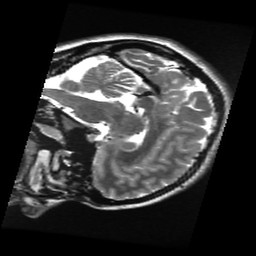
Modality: T2w
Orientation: sagittal
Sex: female
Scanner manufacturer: ge
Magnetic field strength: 3 T
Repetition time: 5 s
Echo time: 0.1019 s